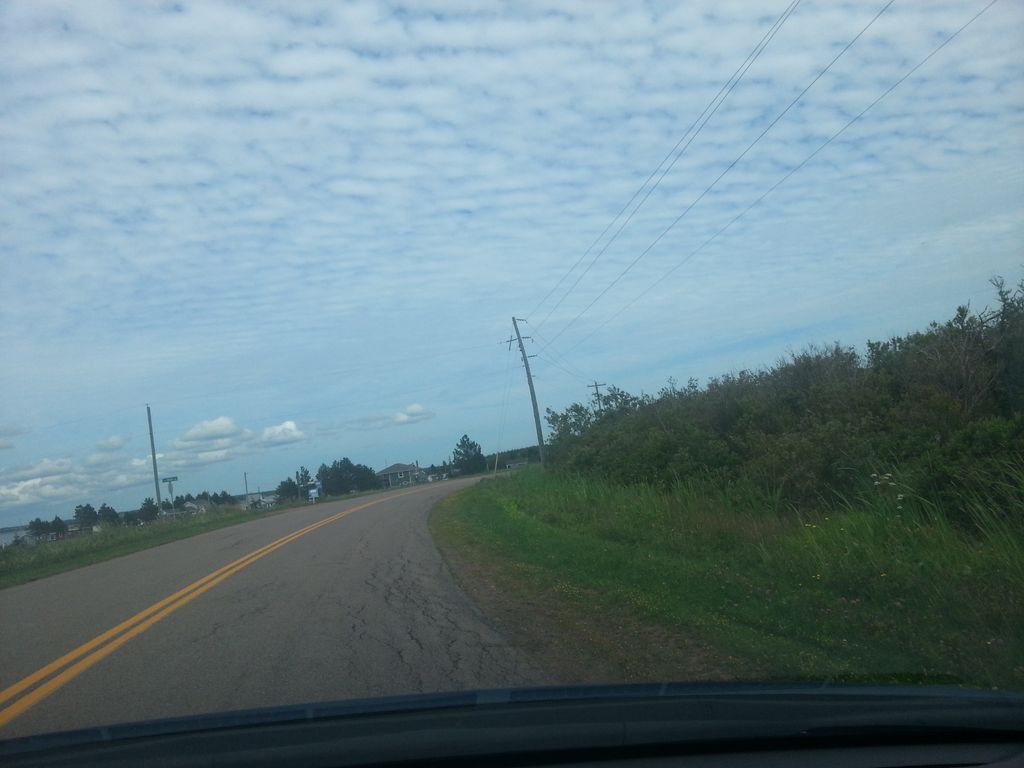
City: charlottetown